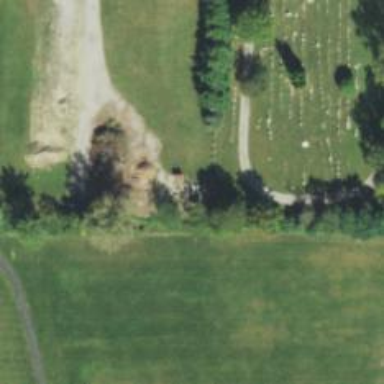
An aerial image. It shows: Graveyard.